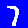
Digit: 7